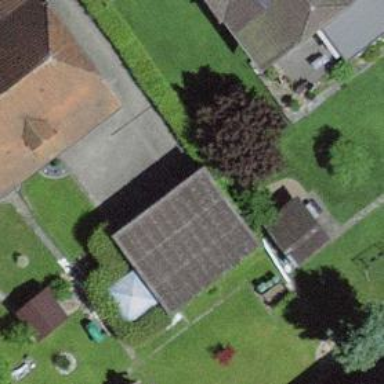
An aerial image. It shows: Garage.